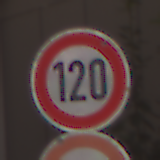
Verkehrszeichen: Geschwindigkeit120
Zusatzzeichen unten: UeberholverbotKraftfahrzeuge
Umgebung: Outdoor, Urban
Tageszeit: MorningAfternoon
Wetter: Clear
Licht: Natural
Jahreszeit: NotSpecified
Kontrast: LowContrast